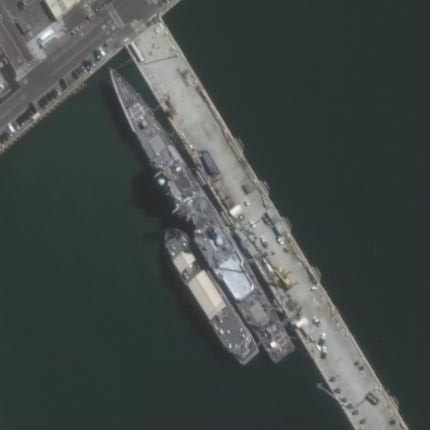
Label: cruiser